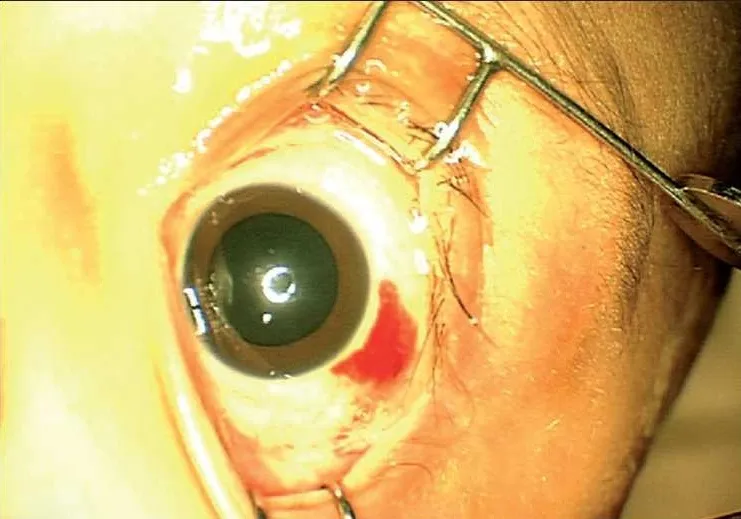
One-week follow-up photograph showing completely resolved lid edema with a small subconjunctival hemorrhage temporally.
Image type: medical_photograph (other_medical_photograph)